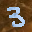
Label: 3